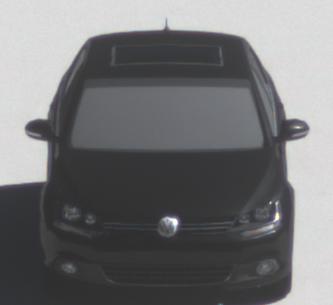
Make: VW
Model: Jetta 1.2 TSI
Detailed model: Jetta (IV)
Model produced from: 2011/01
Model produced until: 2014/08
Doors: 4
Color: black
Road condition: dry road
Daytime: midday
Contrast: high contrast